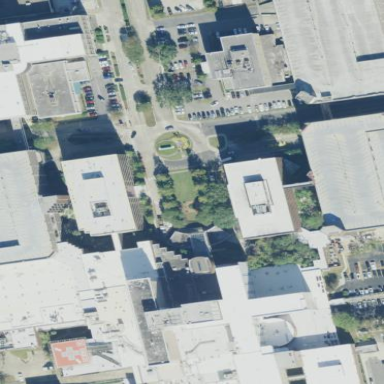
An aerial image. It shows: Healthcare facility identified as hospital.